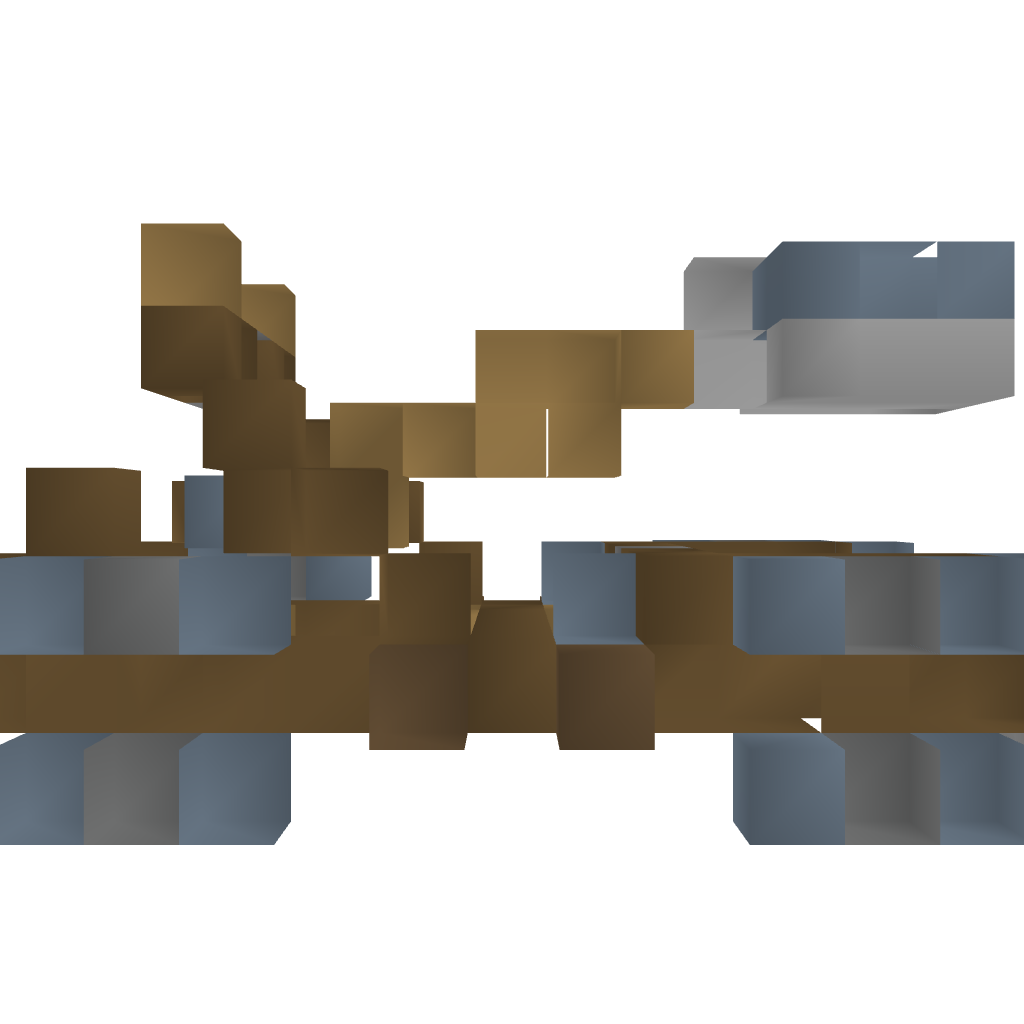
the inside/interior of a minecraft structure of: catapult